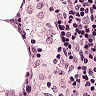
Metastatic tissue present: no